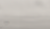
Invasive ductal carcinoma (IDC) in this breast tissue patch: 0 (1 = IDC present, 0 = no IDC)